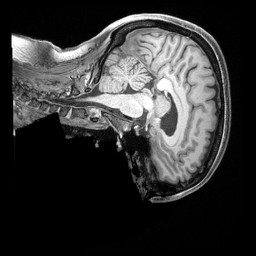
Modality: T1w
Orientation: sagittal
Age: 49
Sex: female
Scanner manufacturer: siemens
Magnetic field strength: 3 T
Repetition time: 2.4 s
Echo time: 0.00228 s